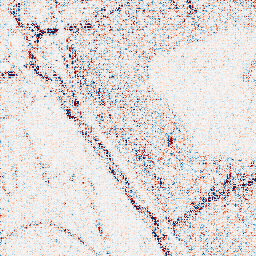
Category: wavelet
Decomposition family: wavelet_biorthogonal
Decomposition parameters: wavelet: bior5.5
level: 1
Upsampling method: bspline
Upsampling parameters: scale: 2
Upsampling scale: 2